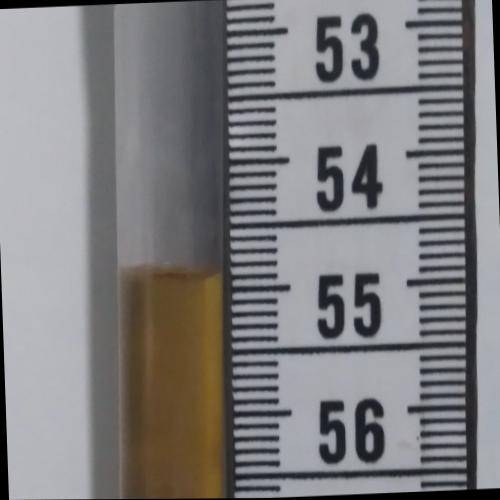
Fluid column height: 54.9 cm